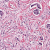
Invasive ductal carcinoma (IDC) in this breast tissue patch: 1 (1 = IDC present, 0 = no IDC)